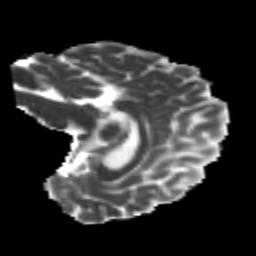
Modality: MD
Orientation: sagittal
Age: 22
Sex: female
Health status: healthy
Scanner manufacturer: philips
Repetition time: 7.385 s
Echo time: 0.08599 s